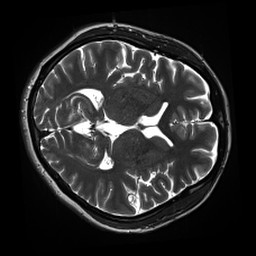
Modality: inplaneT2
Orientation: axial
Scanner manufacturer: siemens
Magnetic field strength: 3 T
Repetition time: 11 s
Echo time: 0.059 s